Chest X-ray:
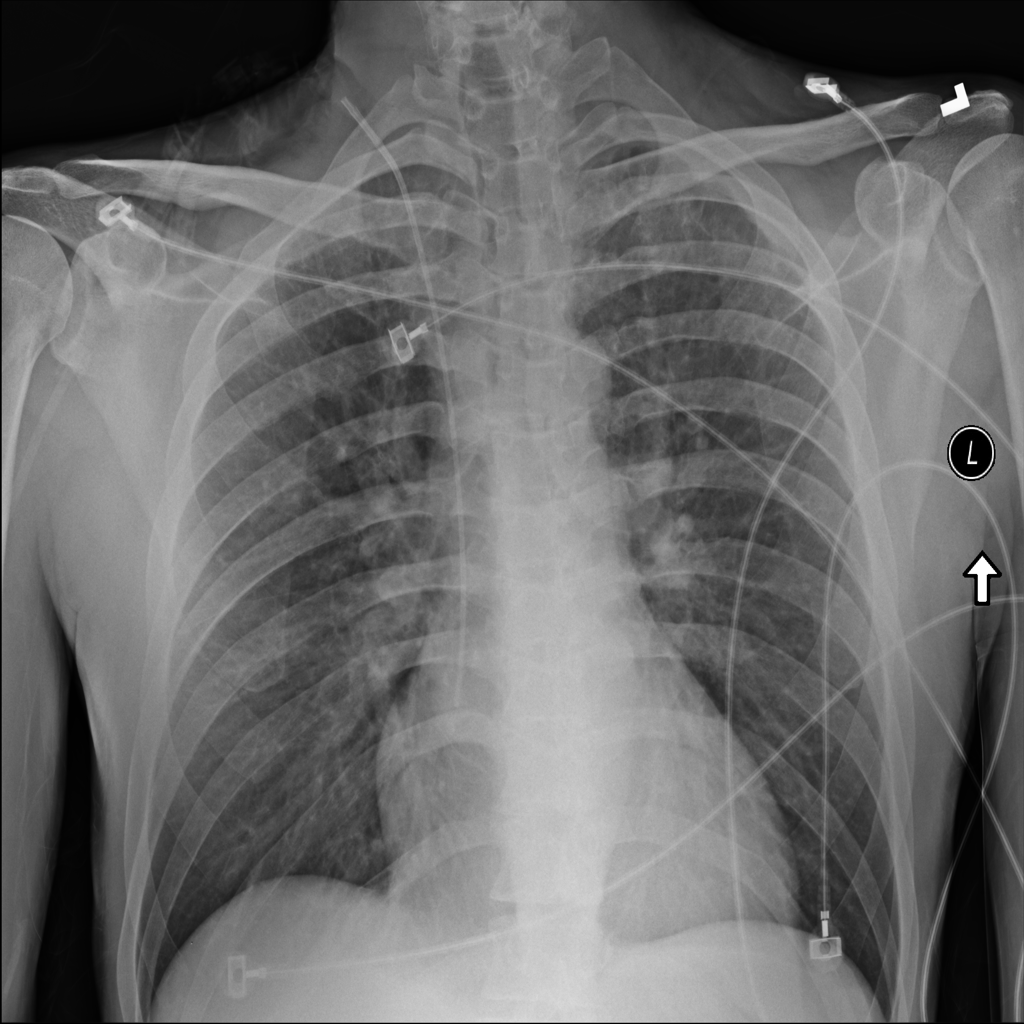
No abnormal finding: yes